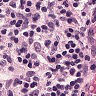
Metastatic tissue present: no